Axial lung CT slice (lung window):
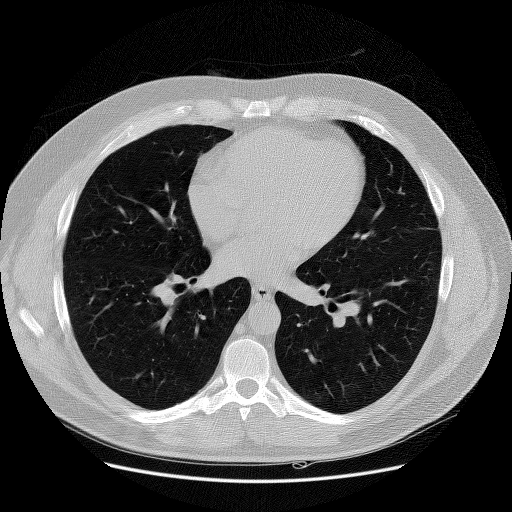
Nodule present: no